Interaction volume radius: 10 \u00c5
Interaction volume height: 45 \u00c5
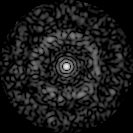
Disorder parameter: 0.8432